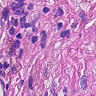
Metastatic tissue present: no